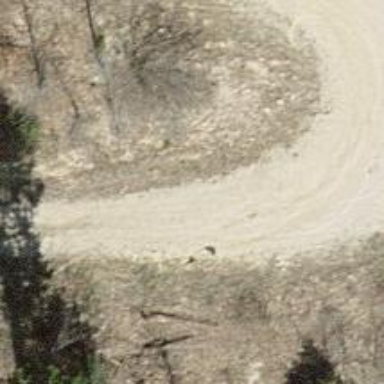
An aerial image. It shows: Unpaved track road.